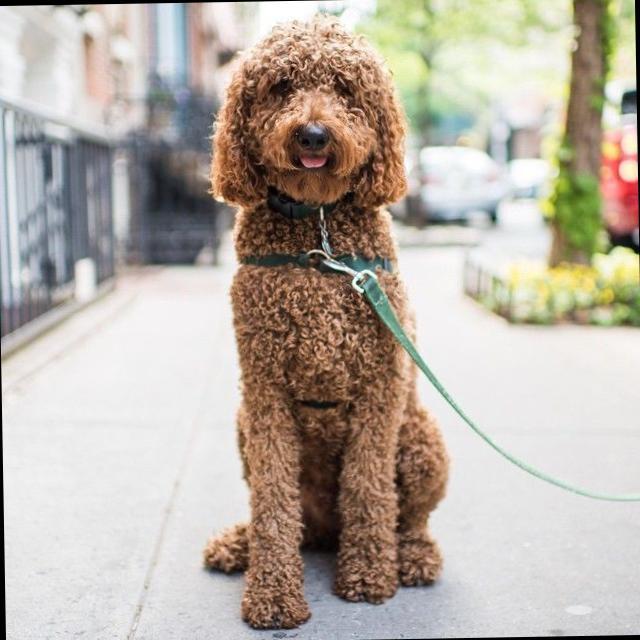
Healthy canine skin — no visible lesions, inflammation, or abnormalities. The skin and coat appear normal.